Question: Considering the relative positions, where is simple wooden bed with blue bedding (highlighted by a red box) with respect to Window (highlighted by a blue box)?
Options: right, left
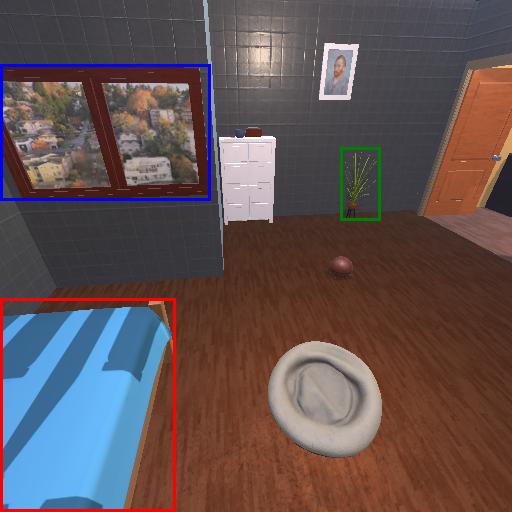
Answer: right